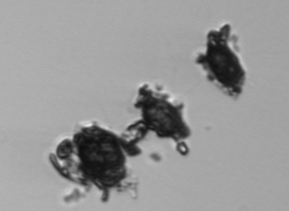
Label: Thalassiosira_TAG_external_detritus